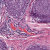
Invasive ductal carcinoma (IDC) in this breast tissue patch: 0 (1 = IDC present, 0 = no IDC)